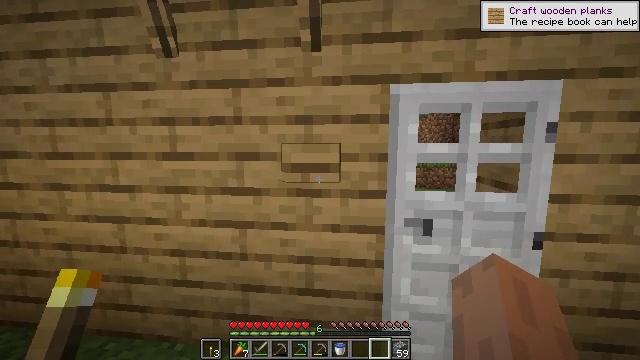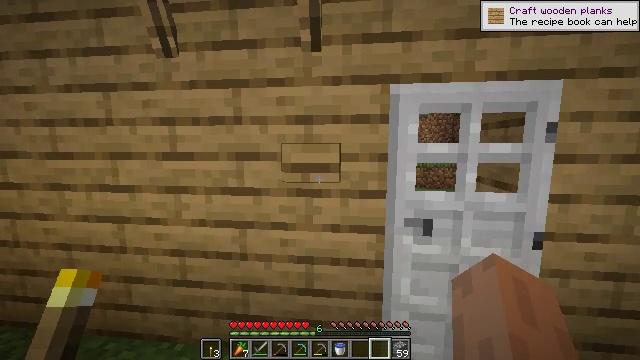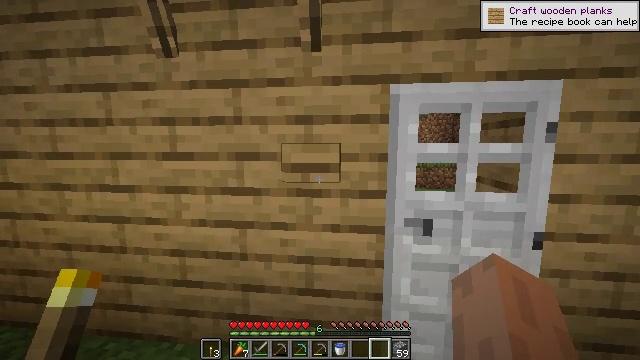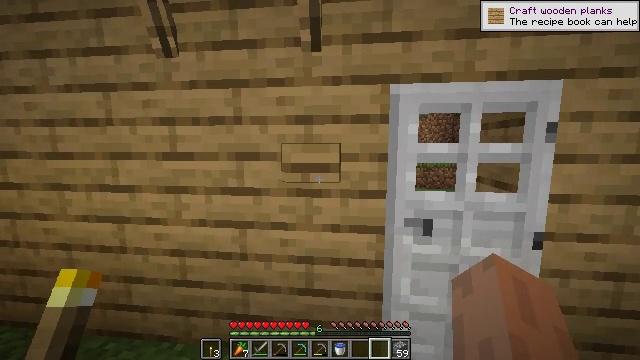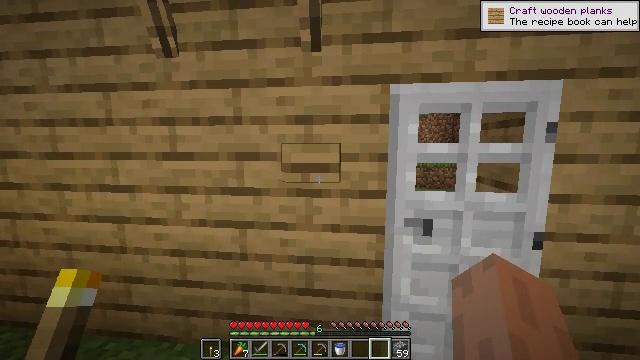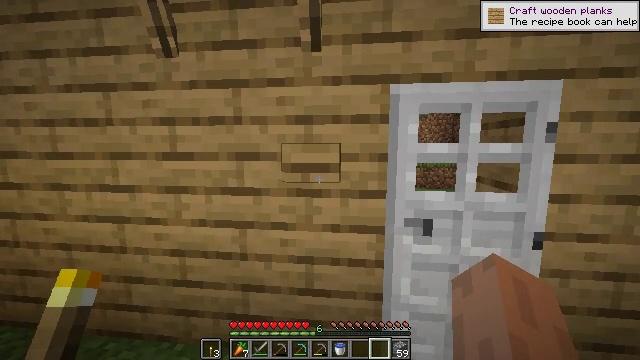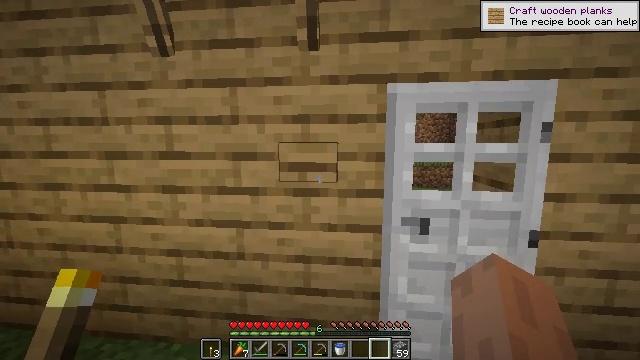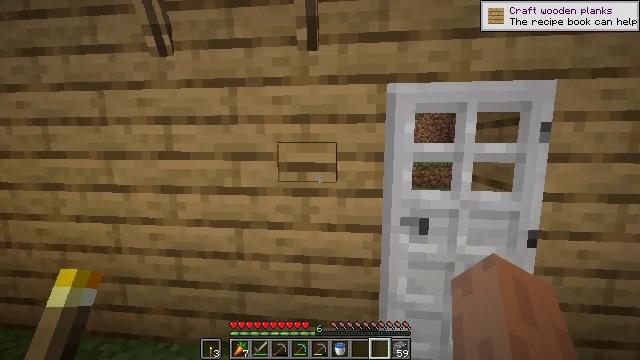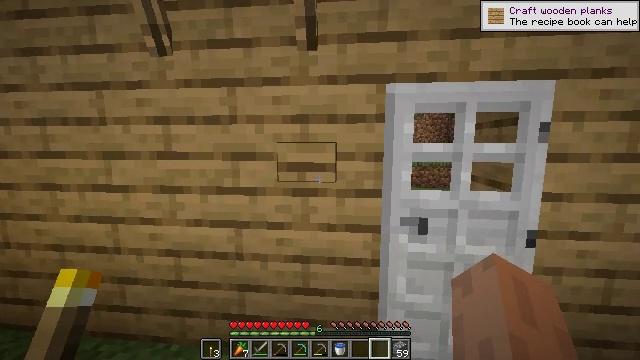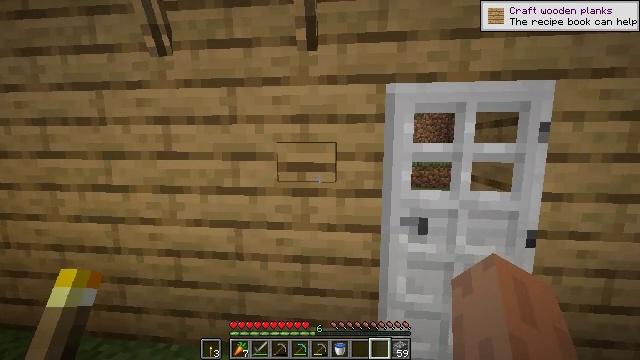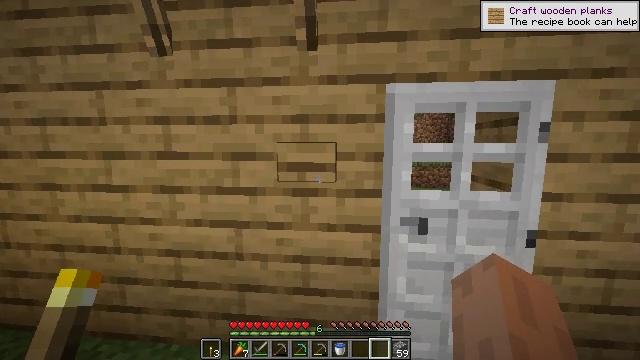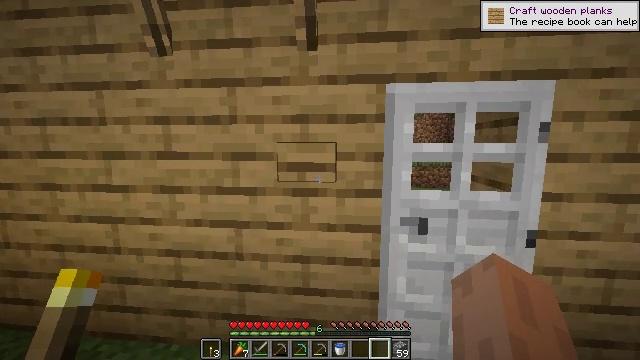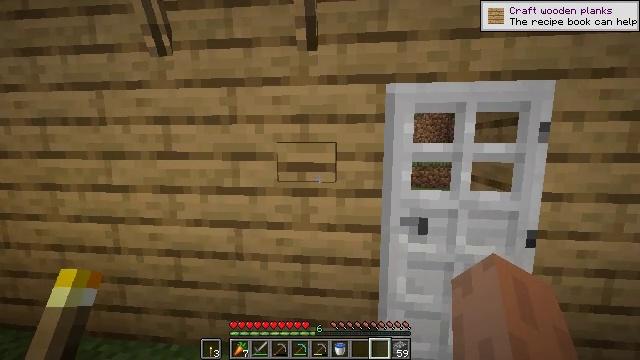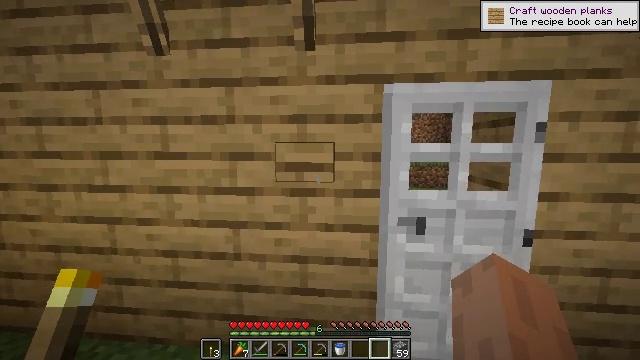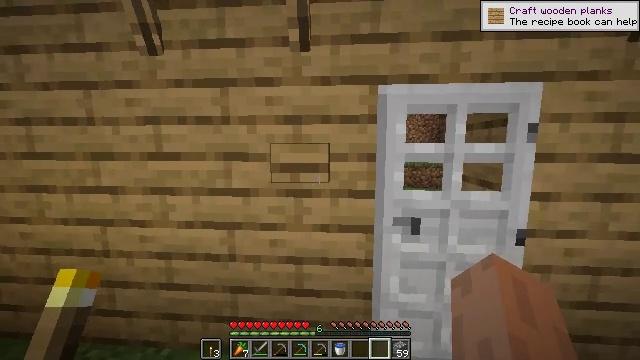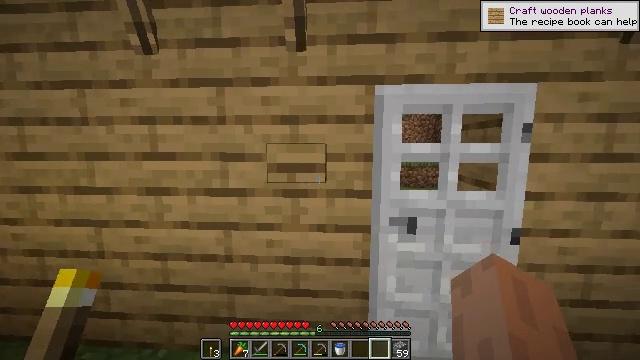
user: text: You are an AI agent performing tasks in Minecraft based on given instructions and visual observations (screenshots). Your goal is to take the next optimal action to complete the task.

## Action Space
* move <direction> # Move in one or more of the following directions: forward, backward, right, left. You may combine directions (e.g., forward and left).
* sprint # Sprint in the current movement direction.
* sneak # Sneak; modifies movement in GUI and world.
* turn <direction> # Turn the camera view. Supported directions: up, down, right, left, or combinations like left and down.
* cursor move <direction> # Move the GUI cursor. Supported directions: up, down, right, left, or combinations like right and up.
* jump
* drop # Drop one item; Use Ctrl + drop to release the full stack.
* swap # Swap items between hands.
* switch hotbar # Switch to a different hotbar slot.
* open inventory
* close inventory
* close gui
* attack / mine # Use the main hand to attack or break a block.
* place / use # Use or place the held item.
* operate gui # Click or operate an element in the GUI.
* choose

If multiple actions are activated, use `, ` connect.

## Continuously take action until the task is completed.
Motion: motion action
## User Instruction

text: Open the crafting table to make a diamond sword.
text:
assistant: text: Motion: no_op
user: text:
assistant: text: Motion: no_op
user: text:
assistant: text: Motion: no_op
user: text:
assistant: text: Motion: no_op
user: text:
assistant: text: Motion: no_op
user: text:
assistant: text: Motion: no_op
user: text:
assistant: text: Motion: no_op
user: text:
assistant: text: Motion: no_op
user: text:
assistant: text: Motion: no_op
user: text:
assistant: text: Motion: no_op
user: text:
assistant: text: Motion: no_op
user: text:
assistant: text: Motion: no_op
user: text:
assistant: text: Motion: no_op
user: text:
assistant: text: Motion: turn right
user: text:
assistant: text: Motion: no_op
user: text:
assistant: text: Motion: turn right
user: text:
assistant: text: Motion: turn right
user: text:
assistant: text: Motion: turn right
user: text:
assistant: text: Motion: turn right
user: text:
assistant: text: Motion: turn right and down
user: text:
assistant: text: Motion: turn right
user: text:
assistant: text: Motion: turn right and down
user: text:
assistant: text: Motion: turn right and down
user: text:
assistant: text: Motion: turn right and down
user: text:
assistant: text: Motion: turn right and down
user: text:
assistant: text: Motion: no_op
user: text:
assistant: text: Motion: no_op
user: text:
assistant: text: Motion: turn right and down
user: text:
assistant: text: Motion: turn right and down
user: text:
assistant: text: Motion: turn right